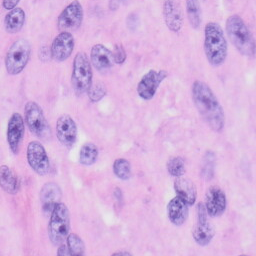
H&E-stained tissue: Skin